Current action and preconditions to check: trajectory_clear

Your task: For each precondition in the list above, predict whether it will hold at this action.

Consider the current scene as observed from the mobile robot's camera, and analyze the predicted future states of all dynamic agents (e.g., people, animals, vehicles, or any moving entities) within the NEXT SECOND.

IMPORTANT: Only answer "very likely" if you are absolutely certain—based on strong, clear evidence—that a dynamic agent will violate the precondition in the predicted future state. Do NOT answer "very likely" for unlikely, ambiguous, or low-probability risks.

Ask yourself for each precondition: Is there a high probability, with clear and convincing evidence, that the predicted future states of any dynamic agent will interfere with the predicted future state of the currently executing action within the NEXT SECOND, causing that precondition to fail?

Assess the risk level based on these predictions. Use "likely" or "very likely" if motions create a clear risk of interference.

Use "neutral" or "improbable" if agents are nearby but their predicted paths are clearly diverging or non-conflicting.

Failure Risk Categories: "very improbable", "improbable", "neutral", "likely", "very likely"

Answer Format: Output ONLY the probability_of_failure value from these categories: "very improbable", "improbable", "neutral", "likely", "very likely"

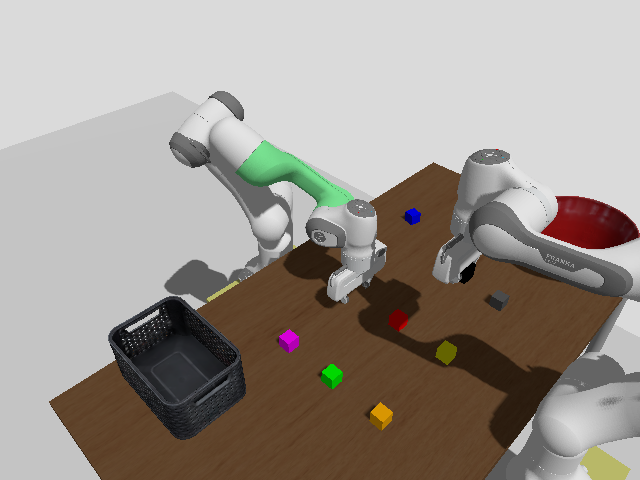

Answer: very improbable